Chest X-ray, AP view. Patient: 55 years old, sex M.
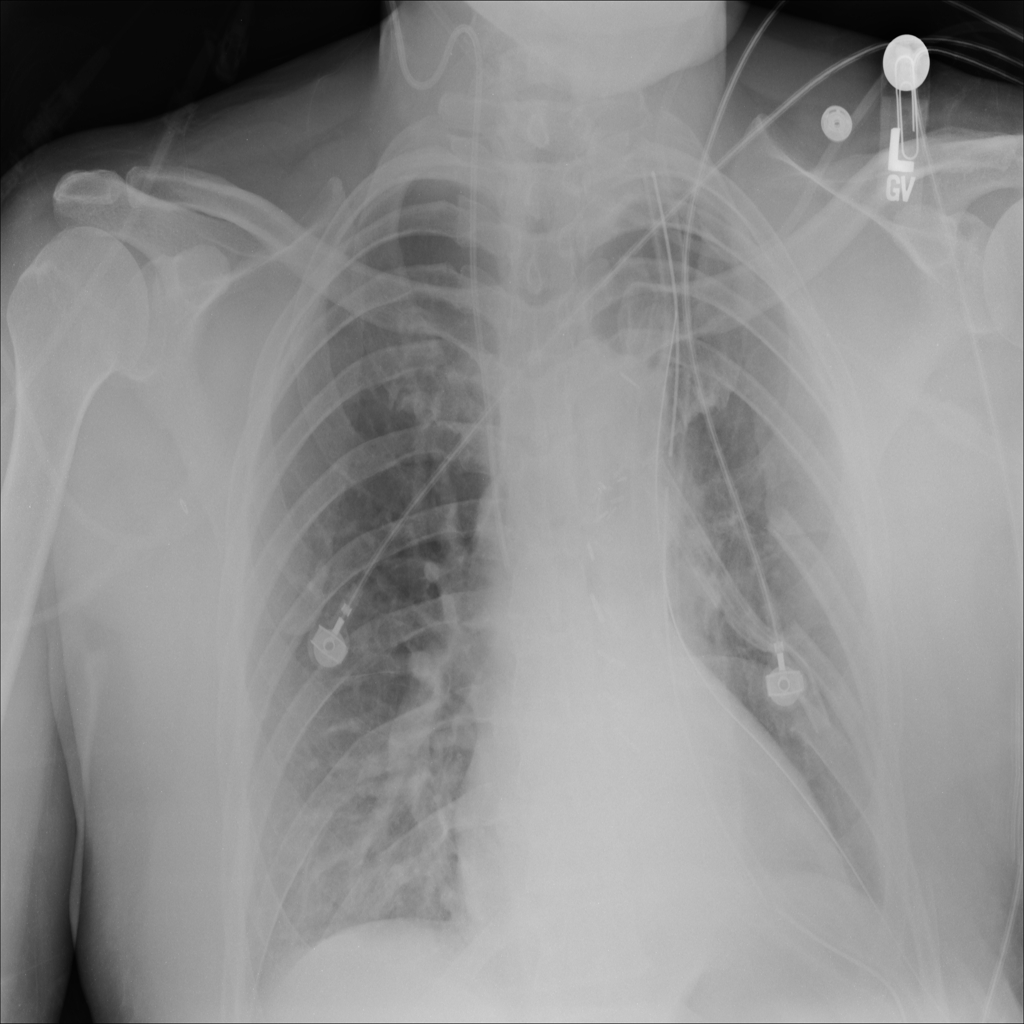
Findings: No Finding